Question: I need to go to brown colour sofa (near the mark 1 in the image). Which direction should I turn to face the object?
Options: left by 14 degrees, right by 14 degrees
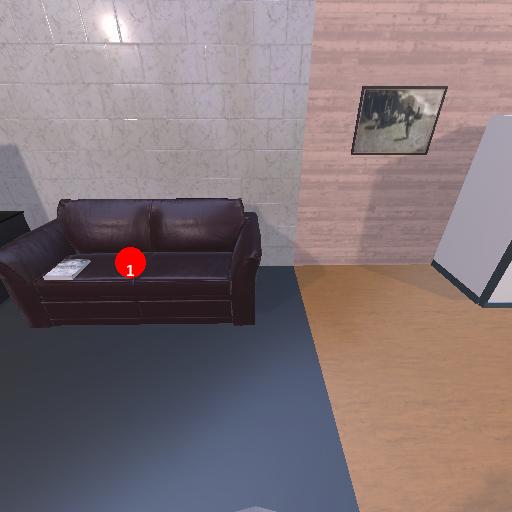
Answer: left by 14 degrees